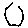
Label: hexagon